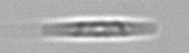
Label: pennate